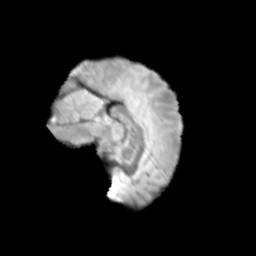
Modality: T2w
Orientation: sagittal
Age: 10
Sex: female
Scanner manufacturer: siemens
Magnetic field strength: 3 T
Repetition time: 3.8 s
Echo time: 0.07 s